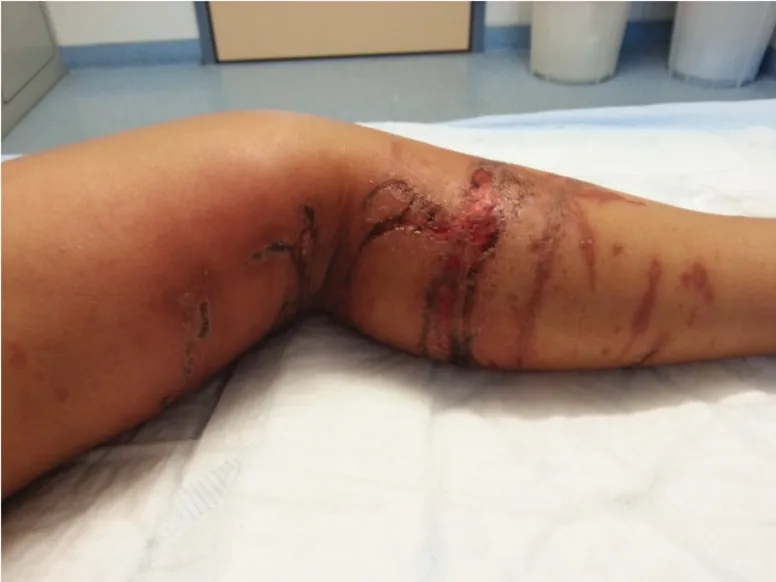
Left leg with superficial dry necrosis with mild perifocal redness 9 days after the injury.
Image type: medical_photograph (skin_photograph)